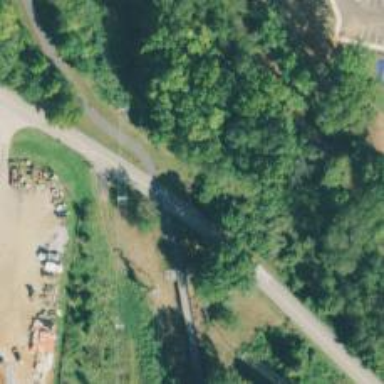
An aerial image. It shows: Abandoned railway.